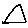
Label: triangle